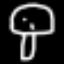
Label: mushroom